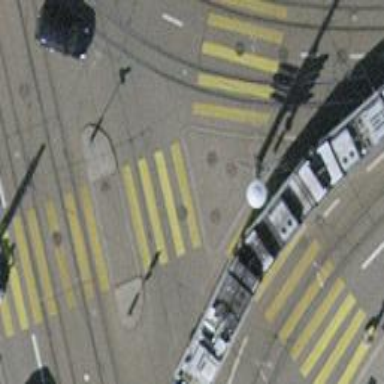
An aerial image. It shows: Kerb barrier.